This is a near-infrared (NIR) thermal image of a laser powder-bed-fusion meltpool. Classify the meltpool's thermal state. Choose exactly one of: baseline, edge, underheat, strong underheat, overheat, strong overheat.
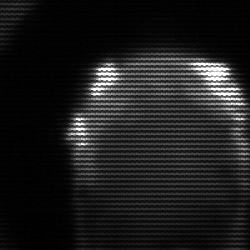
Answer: edge